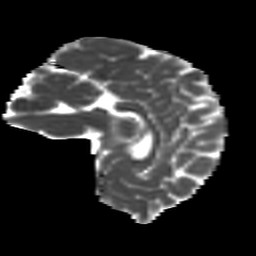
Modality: MD
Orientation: sagittal
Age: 11
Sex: male
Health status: ill
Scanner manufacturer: ge
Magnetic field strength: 3 T
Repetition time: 7.5 s
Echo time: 0.079 s